Field crop: maize
Growth stage: 2
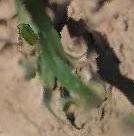
Species: maize